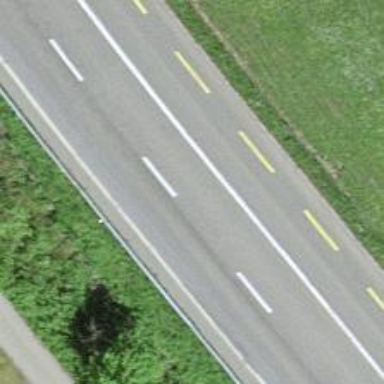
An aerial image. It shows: Primary highway with asphalt surface and dedicated lane for cycling on the left.